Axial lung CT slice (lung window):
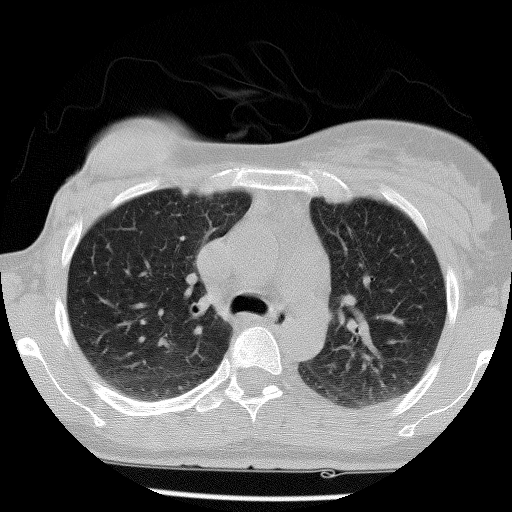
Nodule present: no